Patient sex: M
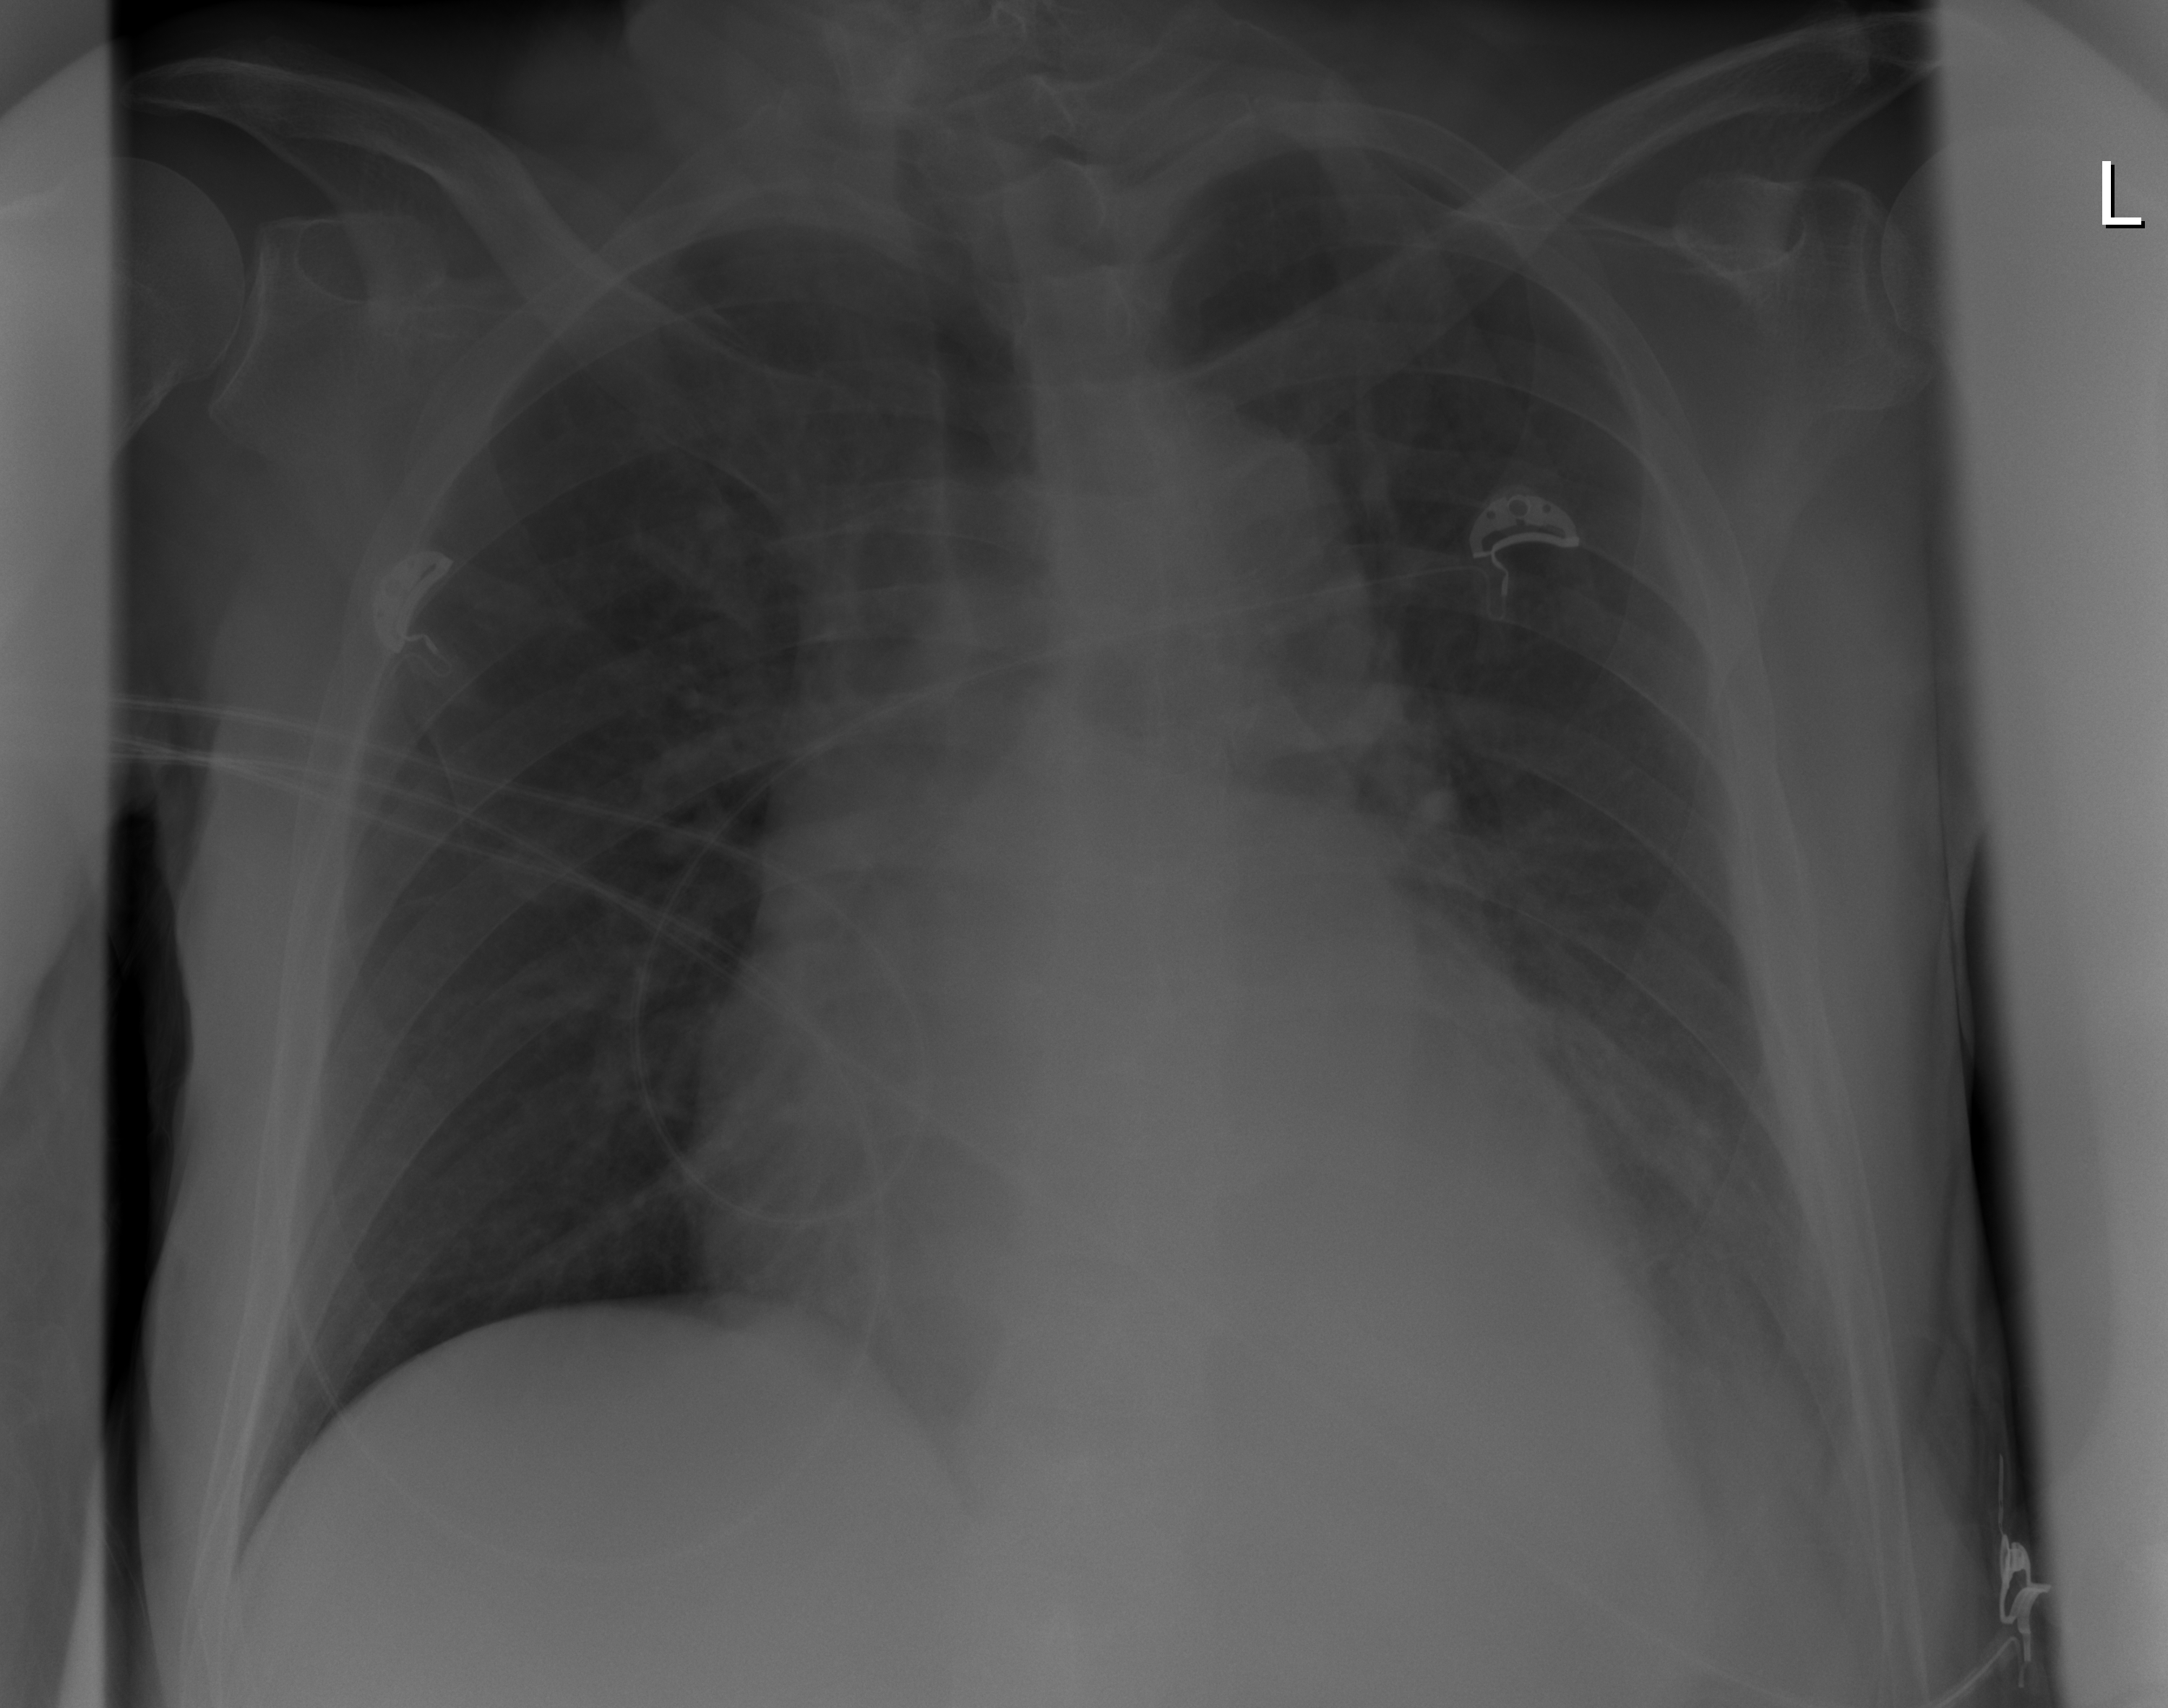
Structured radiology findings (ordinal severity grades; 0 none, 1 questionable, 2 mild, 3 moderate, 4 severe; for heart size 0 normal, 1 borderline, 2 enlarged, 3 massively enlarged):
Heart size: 2
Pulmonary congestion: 2
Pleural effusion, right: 0
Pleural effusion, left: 2
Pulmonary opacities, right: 0
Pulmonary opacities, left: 0
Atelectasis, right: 0
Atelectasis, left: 2